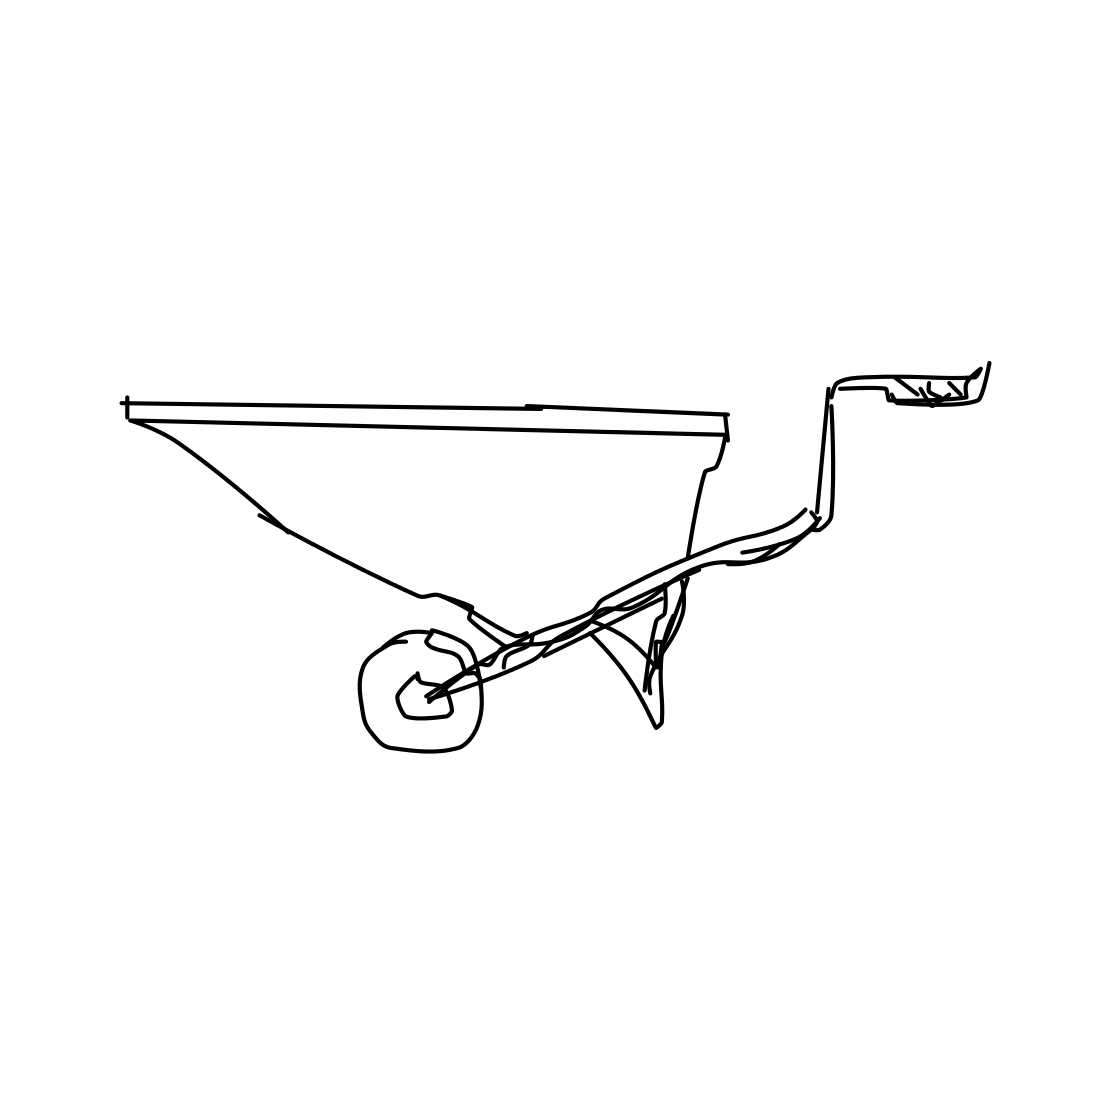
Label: wheelbarrow